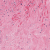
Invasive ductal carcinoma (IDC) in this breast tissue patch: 0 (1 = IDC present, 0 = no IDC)